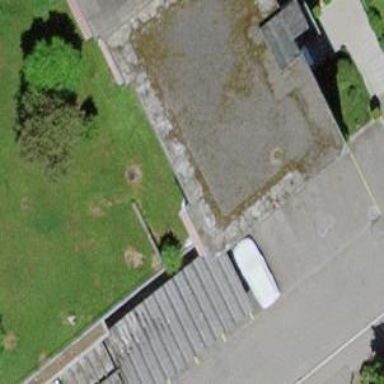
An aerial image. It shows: Flat-roofed residential building.